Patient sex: M
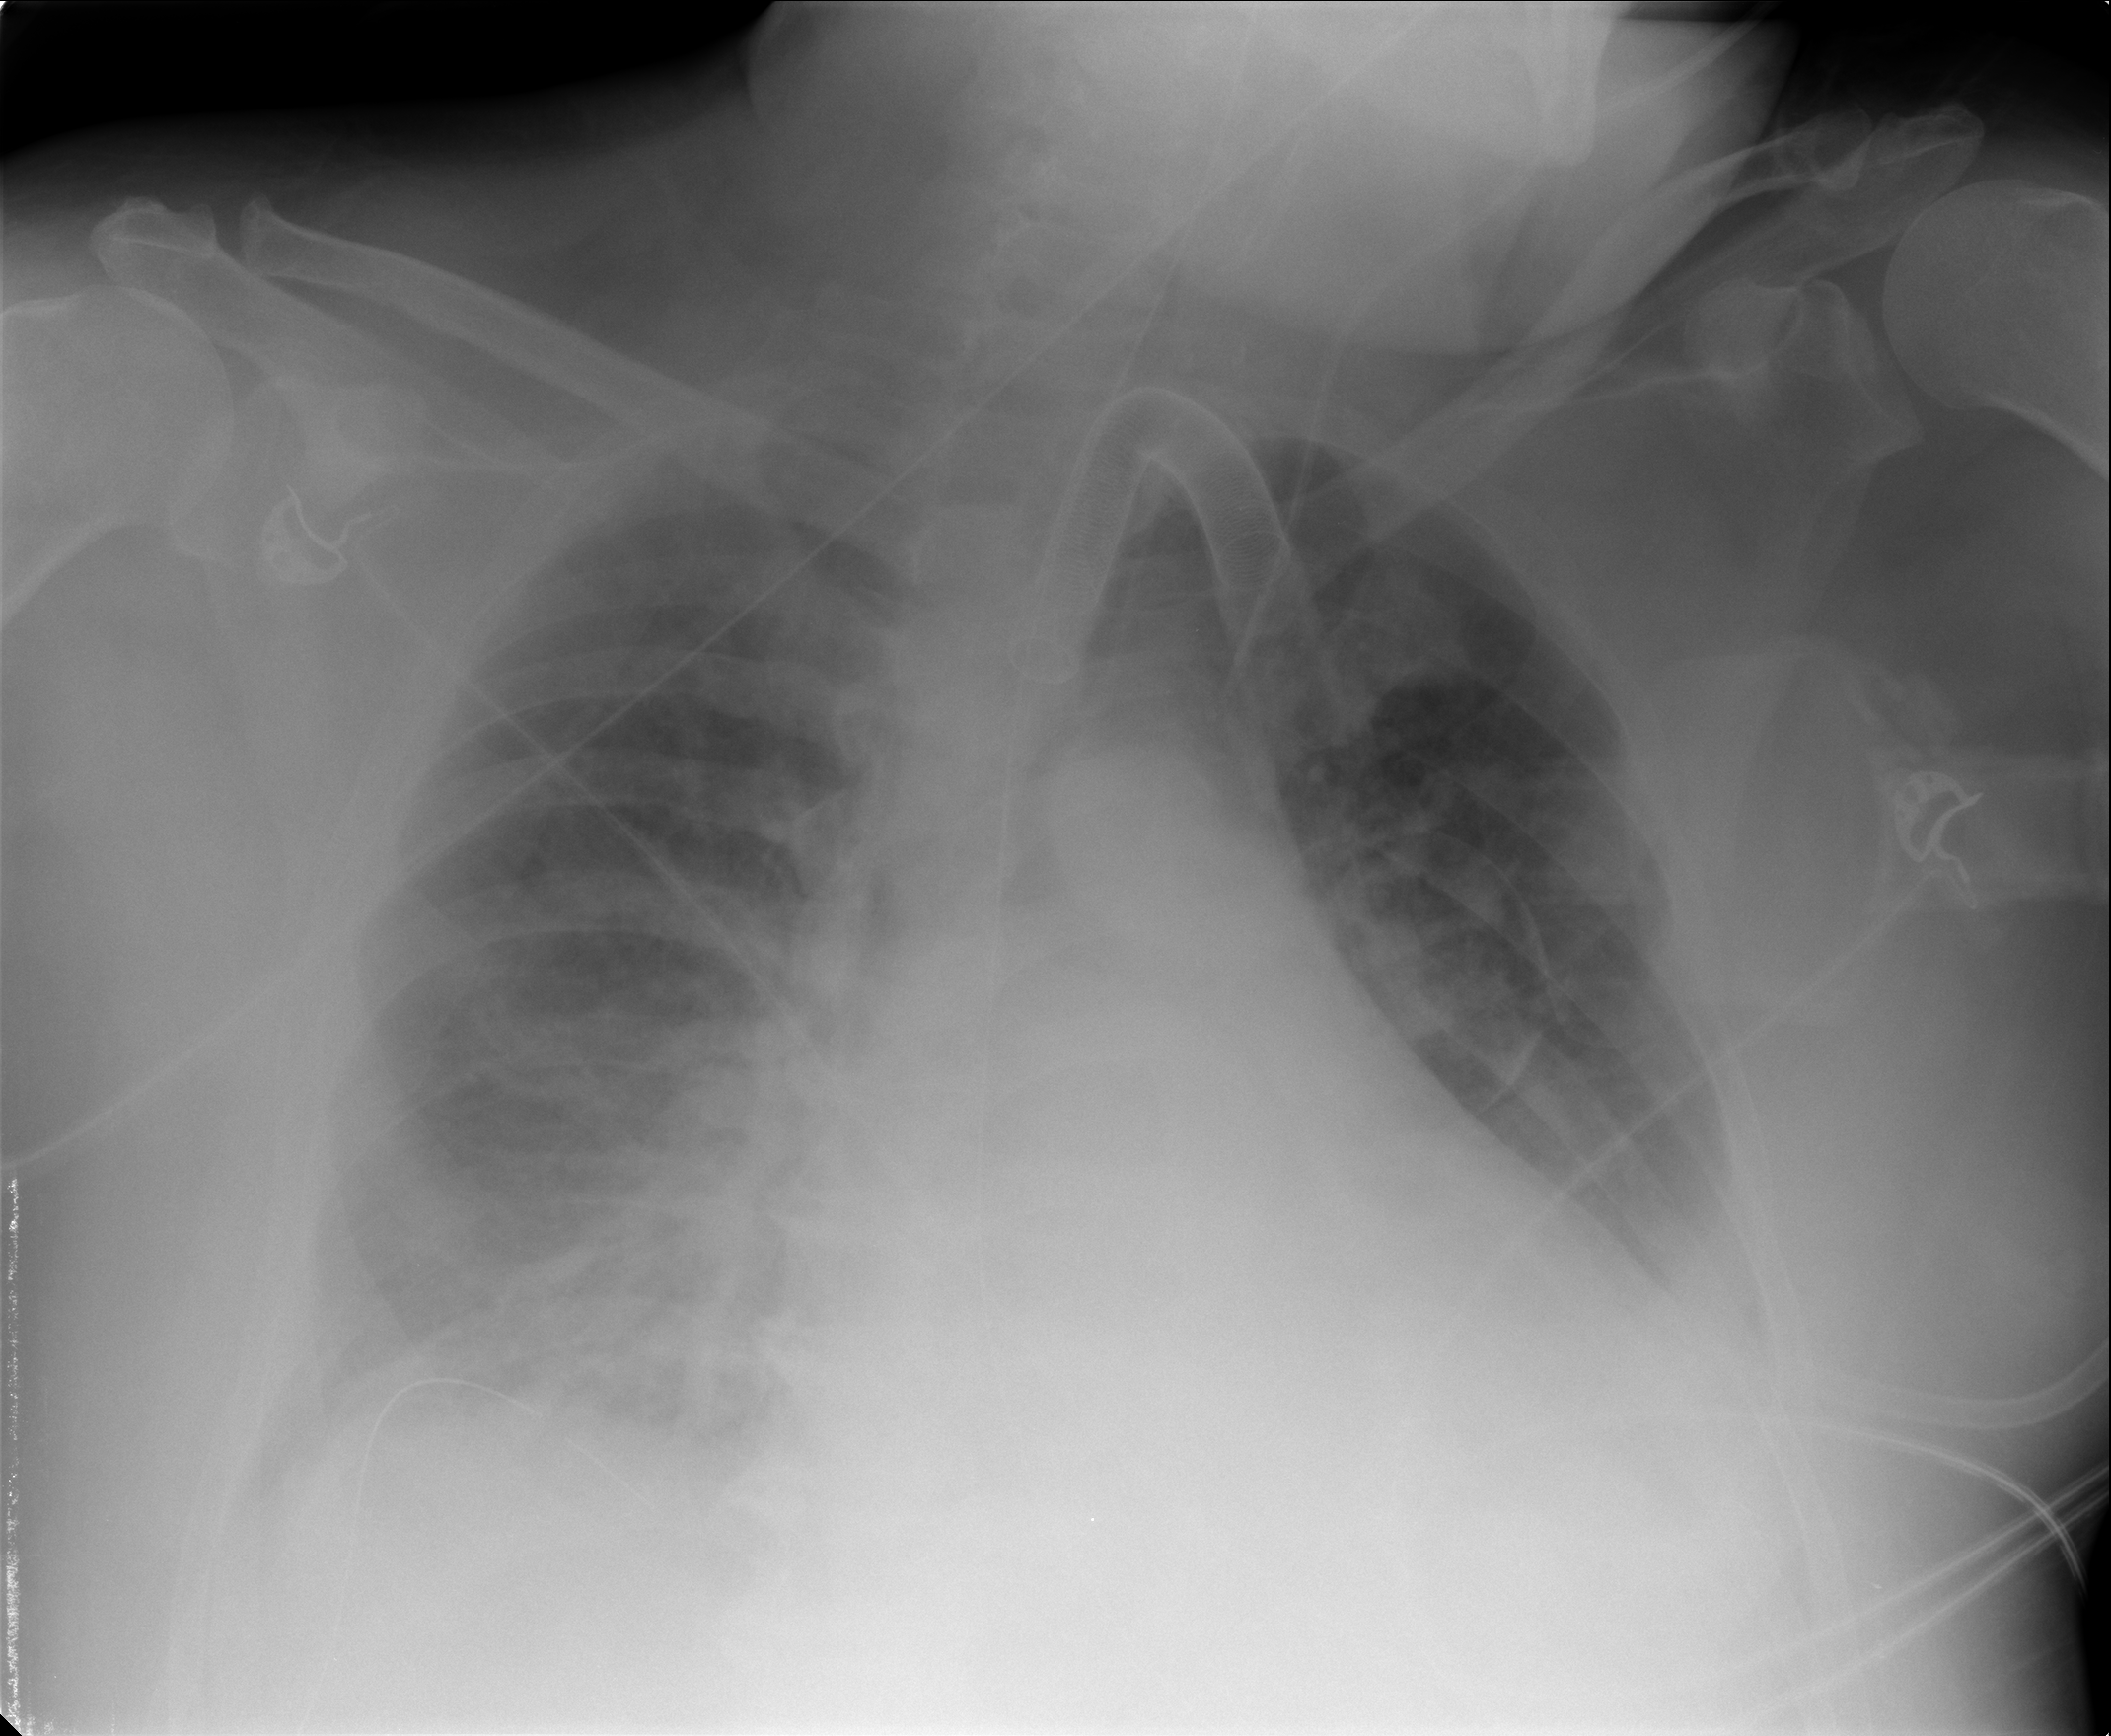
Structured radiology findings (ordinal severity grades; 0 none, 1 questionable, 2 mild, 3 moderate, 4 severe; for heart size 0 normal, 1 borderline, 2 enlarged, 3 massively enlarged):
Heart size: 2
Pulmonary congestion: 3
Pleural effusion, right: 2
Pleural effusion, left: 2
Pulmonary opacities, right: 3
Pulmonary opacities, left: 2
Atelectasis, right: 3
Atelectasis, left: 2